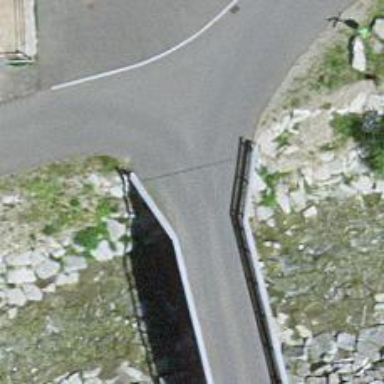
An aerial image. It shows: Paved unclassified road on bridge.